Interaction volume radius: 5 \u00c5
Interaction volume height: 15 \u00c5
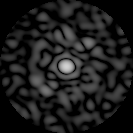
Disorder parameter: 0.9013